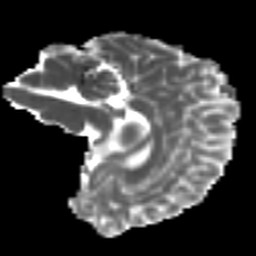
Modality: MD
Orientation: sagittal
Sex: male
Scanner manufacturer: ge
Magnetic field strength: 3 T
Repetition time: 7 s
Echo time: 0.08 s